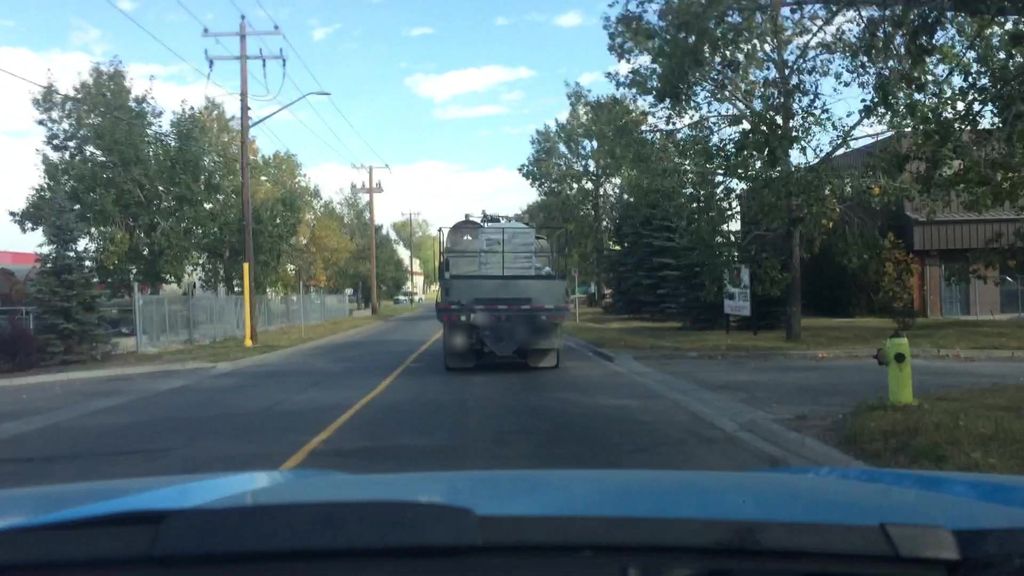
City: calgary